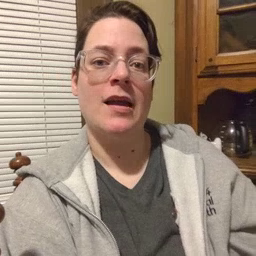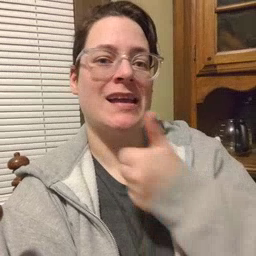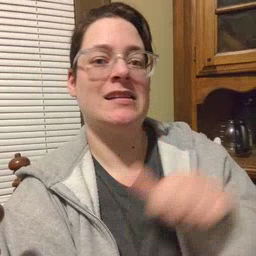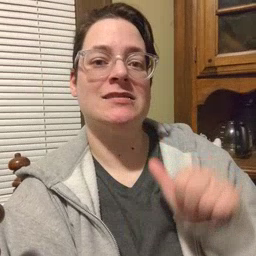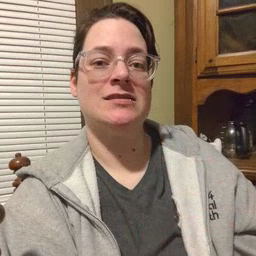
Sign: any